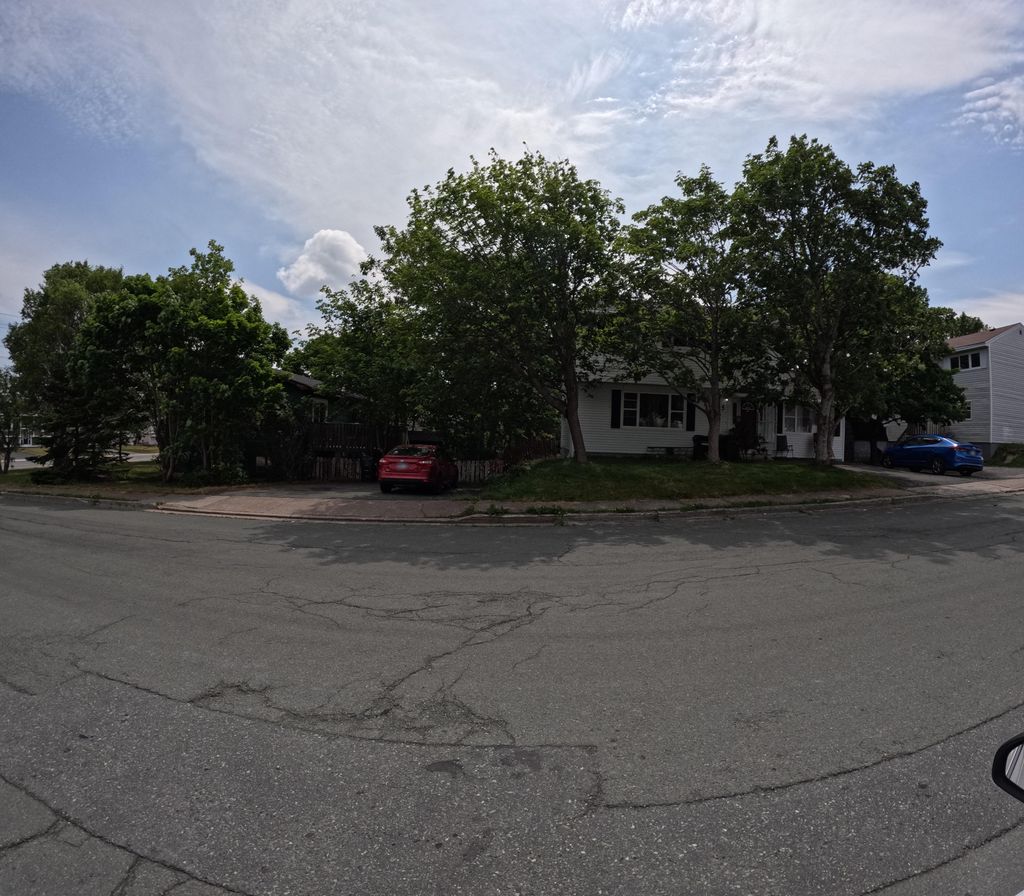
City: st_johns